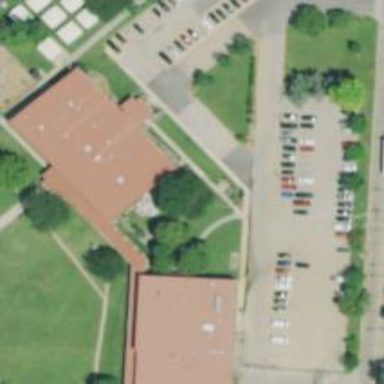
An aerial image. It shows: Prison building.